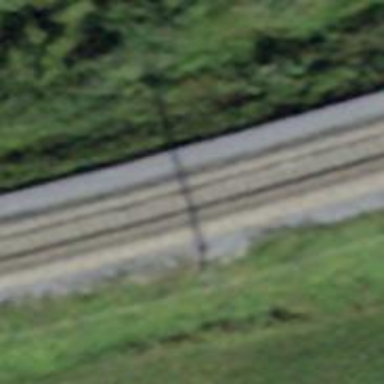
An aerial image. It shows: Power pole.